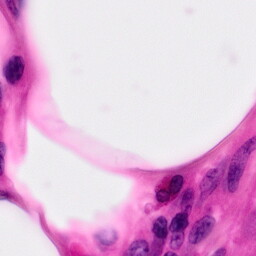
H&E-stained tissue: Pancreatic